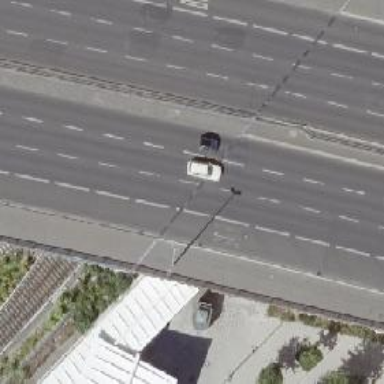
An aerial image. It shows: Primary highway bridge with dual carriageway. There is asphalt surface with bus lane on the right and shared busway cycle lane on the right side.